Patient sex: F
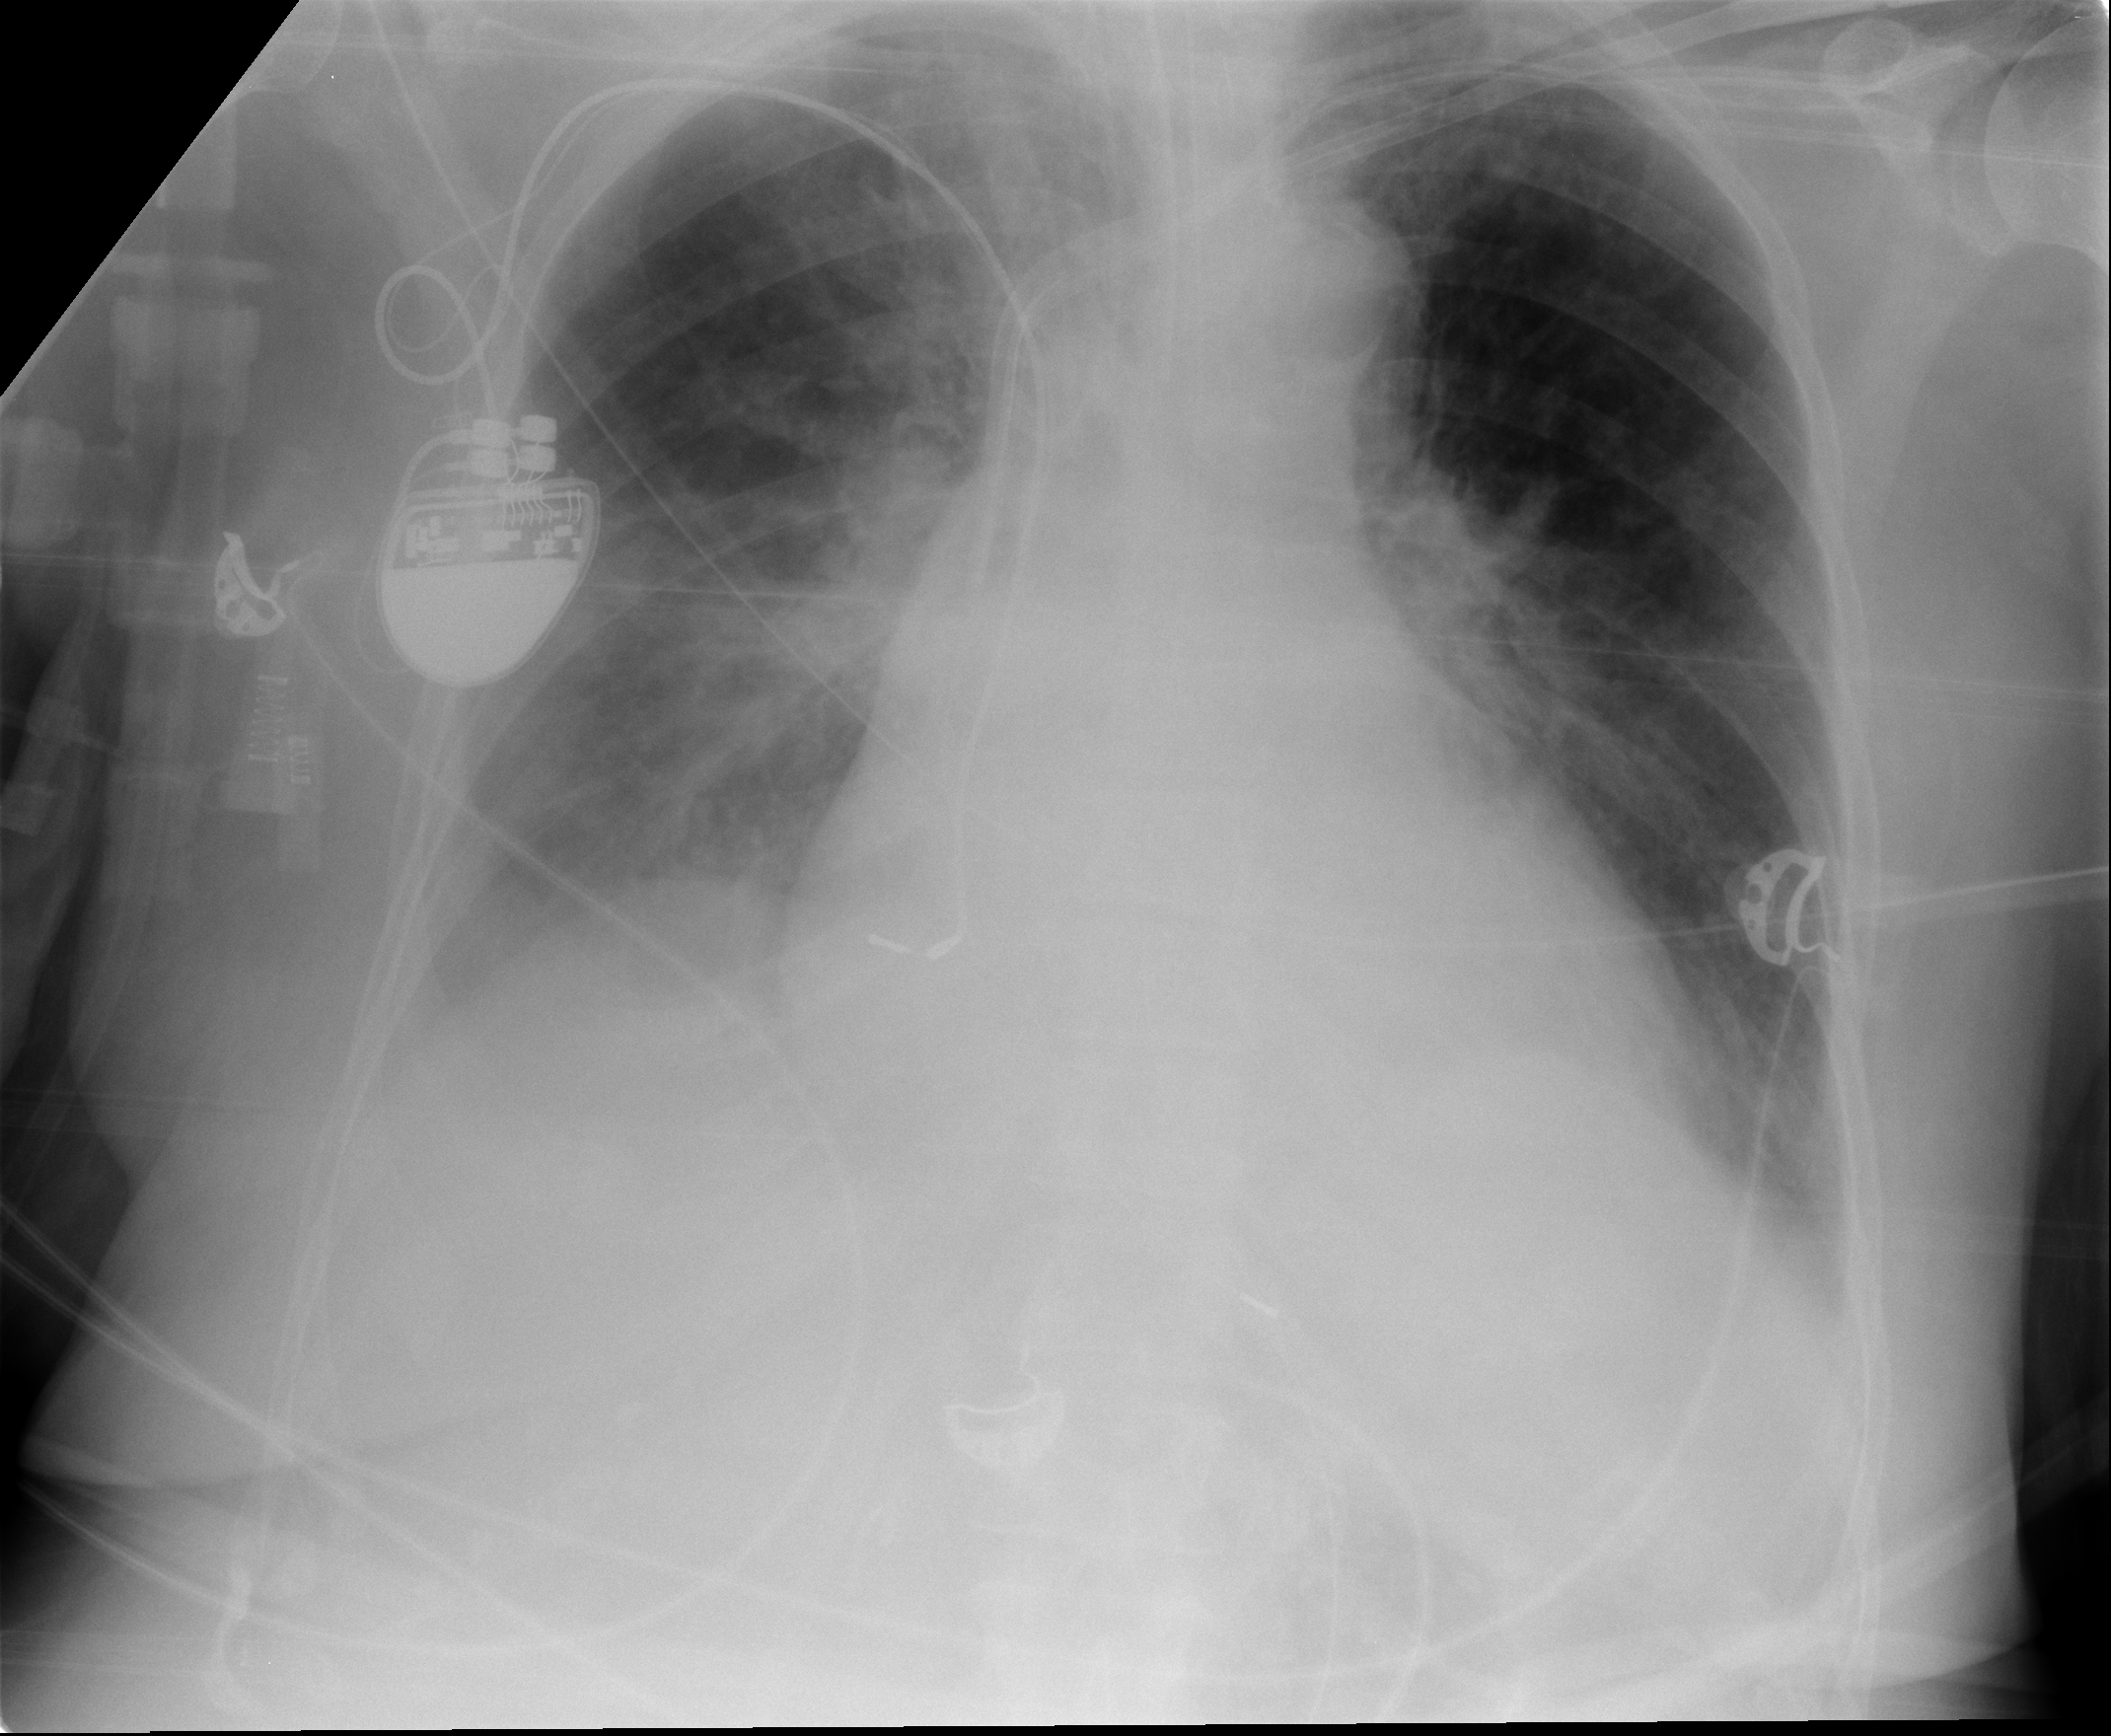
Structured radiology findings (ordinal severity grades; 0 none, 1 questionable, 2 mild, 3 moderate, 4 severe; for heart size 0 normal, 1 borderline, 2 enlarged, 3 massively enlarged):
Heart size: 1
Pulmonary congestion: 2
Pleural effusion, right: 2
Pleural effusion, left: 0
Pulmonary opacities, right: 2
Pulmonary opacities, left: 0
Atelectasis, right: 2
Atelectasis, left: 2